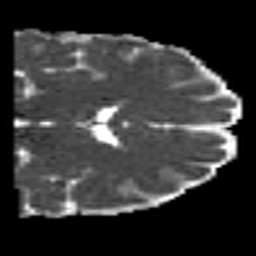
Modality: MD
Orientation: coronal
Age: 22
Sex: male
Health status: healthy
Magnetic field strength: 3 T
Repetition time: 7 s
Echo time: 0.0926 s